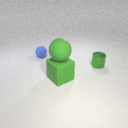
small green metal cylinder in front of small blue rubber sphere